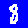
Digit: 8